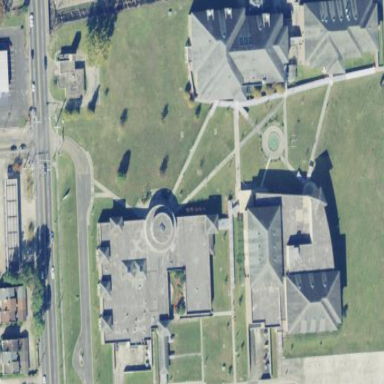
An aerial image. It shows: College building.